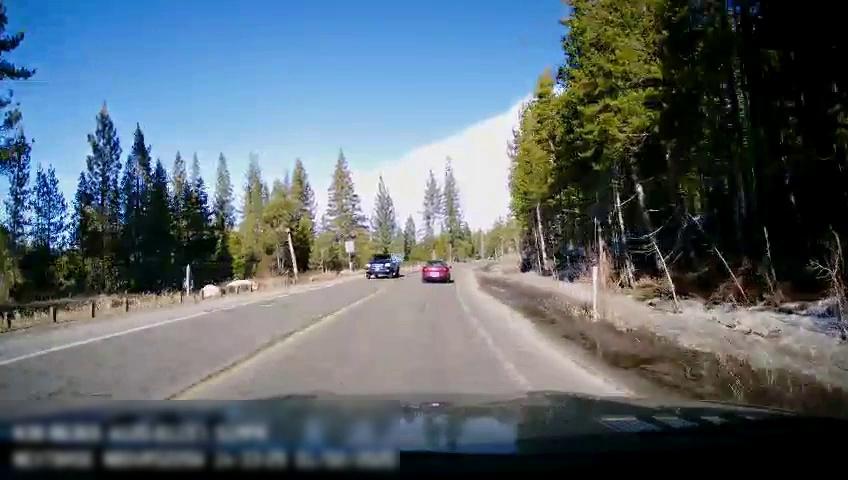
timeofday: Day
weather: Sunny
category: Drivable Space
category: Vehicles | Car
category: Vehicles | SUV
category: Lanes | Current Lane
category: Lanes | Current Lane
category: Lanes | Opposite Lane